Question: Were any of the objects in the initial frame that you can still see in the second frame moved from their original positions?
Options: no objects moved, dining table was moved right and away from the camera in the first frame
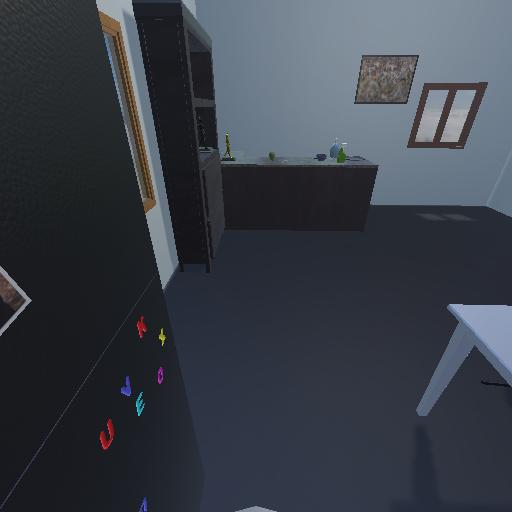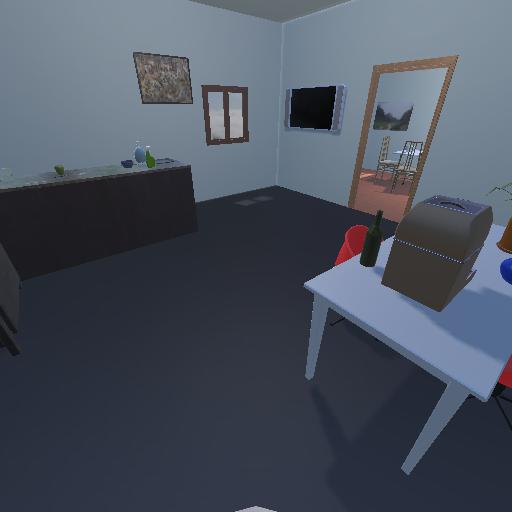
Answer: no objects moved